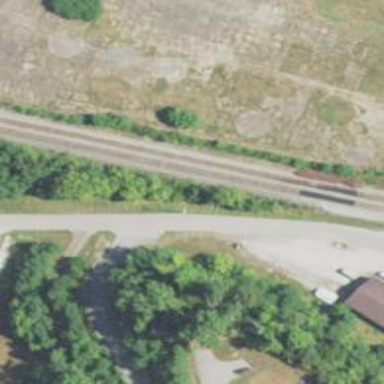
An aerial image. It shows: Railway track.